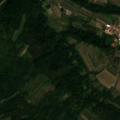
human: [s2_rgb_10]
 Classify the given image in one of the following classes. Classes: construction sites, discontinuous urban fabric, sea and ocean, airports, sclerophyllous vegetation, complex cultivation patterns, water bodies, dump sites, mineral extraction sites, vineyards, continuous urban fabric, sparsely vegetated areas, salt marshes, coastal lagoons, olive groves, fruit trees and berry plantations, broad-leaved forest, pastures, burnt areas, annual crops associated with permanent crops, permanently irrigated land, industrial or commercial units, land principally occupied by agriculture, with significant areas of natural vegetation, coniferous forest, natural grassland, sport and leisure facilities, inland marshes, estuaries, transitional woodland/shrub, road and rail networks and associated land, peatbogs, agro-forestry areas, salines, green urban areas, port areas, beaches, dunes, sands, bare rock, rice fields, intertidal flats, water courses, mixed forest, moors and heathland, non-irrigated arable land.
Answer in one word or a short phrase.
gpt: non-irrigated arable land, complex cultivation patterns, land principally occupied by agriculture, with significant areas of natural vegetation, broad-leaved forest